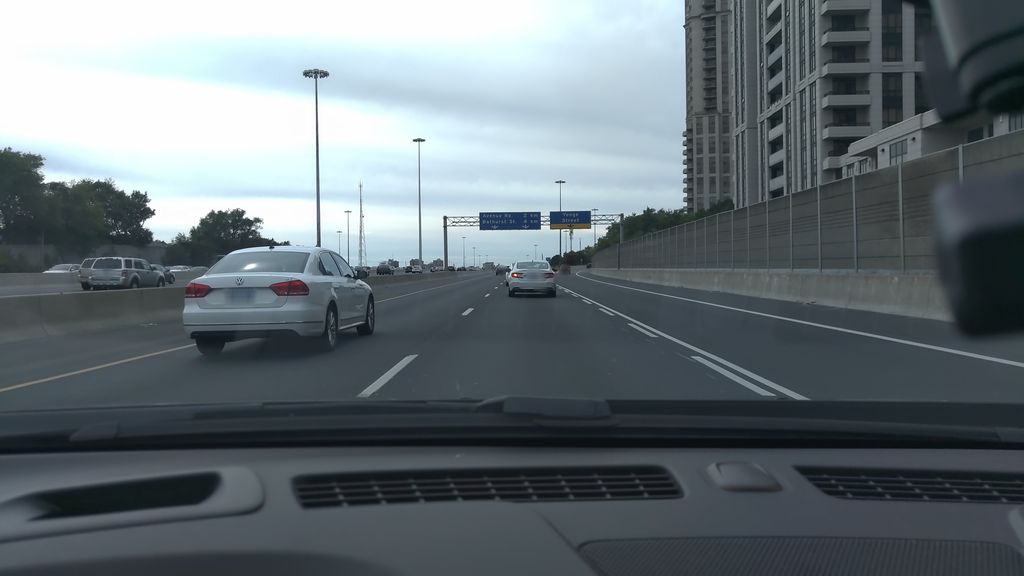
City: toronto